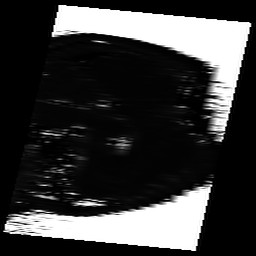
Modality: T2map
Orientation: sagittal
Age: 35
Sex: female
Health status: ill